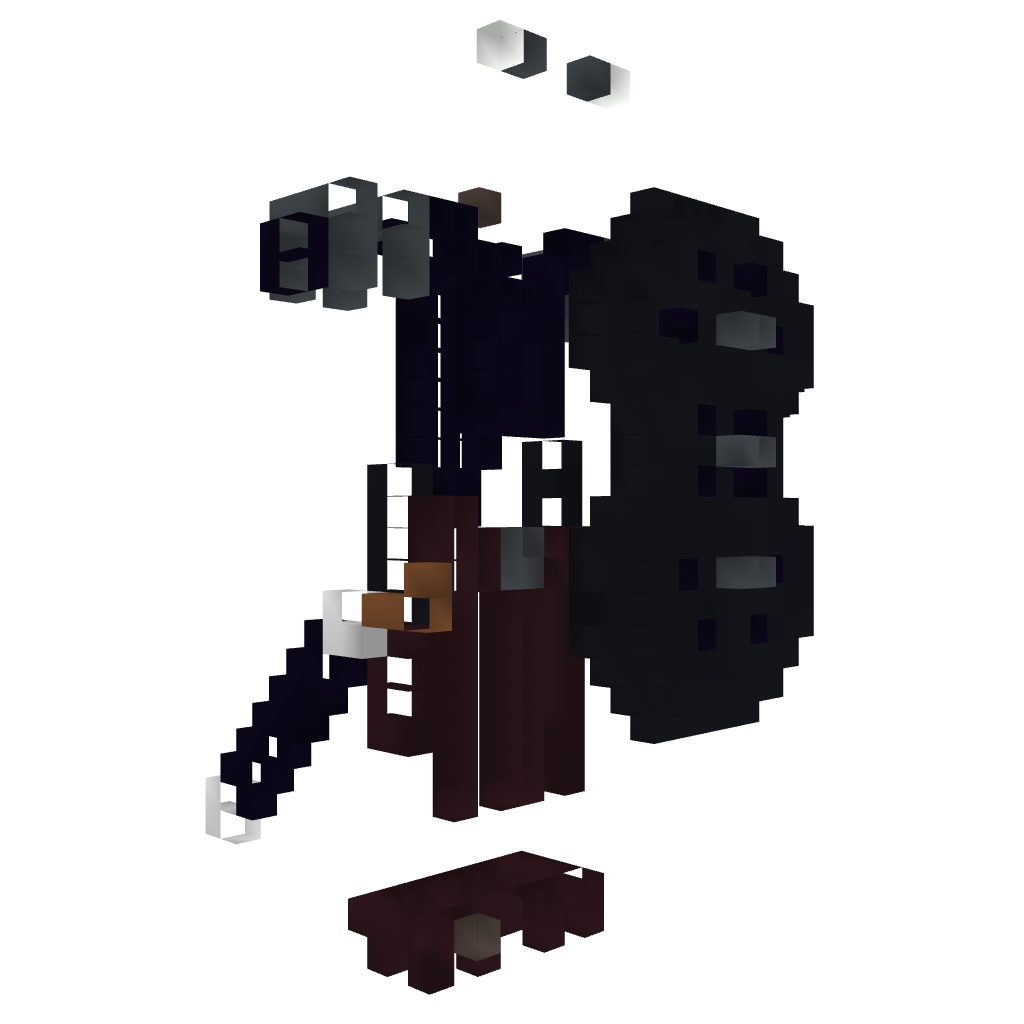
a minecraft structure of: Myrmidon Statue